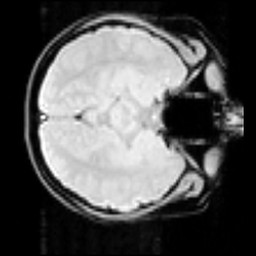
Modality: inplaneT1
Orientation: axial
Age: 25
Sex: female